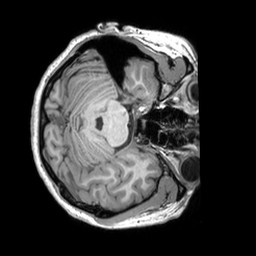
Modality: T1w
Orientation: axial
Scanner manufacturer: siemens
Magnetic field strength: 3 T
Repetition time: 2.53 s
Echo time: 0.00298 s